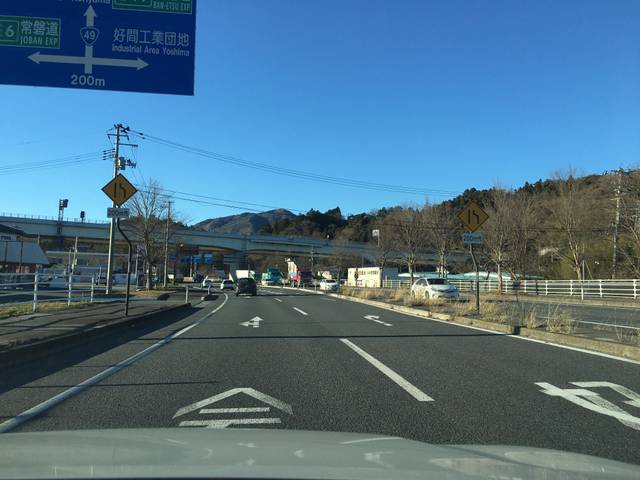
Region: Japan
Coordinates: 37.07, 140.842